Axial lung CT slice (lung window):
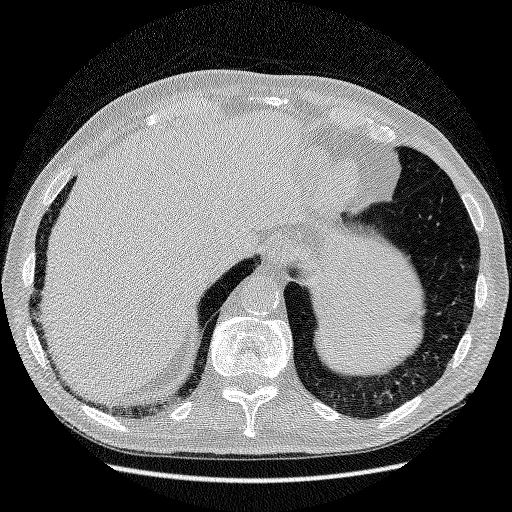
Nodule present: no